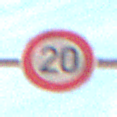
Verkehrszeichen: Geschwindigkeit20
Umgebung: Outdoor, Nature
Tageszeit: Midday
Wetter: PartlyCloudy
Licht: Natural
Jahreszeit: NotSpecified
Kontrast: HighContrast